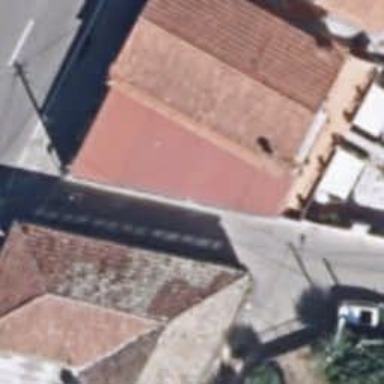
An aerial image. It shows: Simple and straightforward house.